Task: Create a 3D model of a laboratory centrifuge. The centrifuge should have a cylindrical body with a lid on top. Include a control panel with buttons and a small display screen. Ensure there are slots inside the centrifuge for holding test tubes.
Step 18:
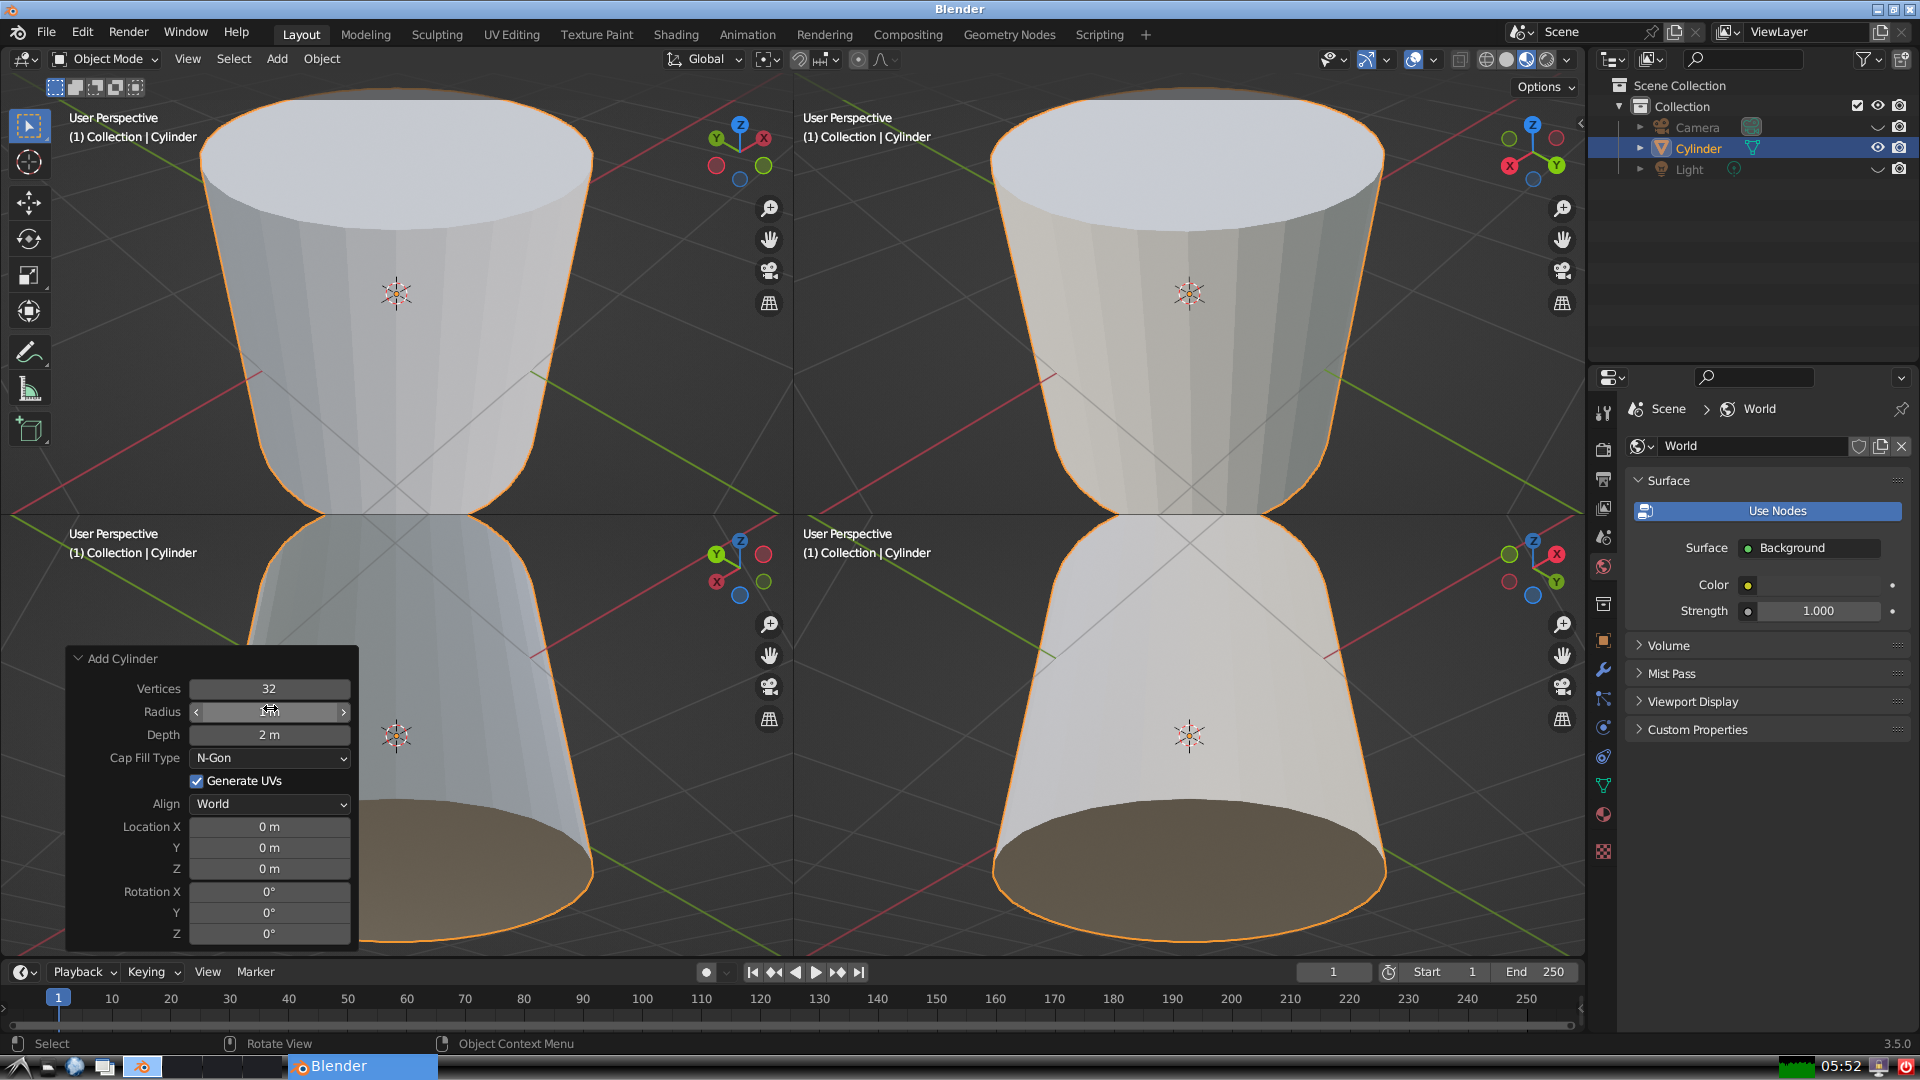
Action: {"mouse_move": [960, 540]}